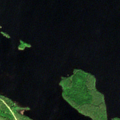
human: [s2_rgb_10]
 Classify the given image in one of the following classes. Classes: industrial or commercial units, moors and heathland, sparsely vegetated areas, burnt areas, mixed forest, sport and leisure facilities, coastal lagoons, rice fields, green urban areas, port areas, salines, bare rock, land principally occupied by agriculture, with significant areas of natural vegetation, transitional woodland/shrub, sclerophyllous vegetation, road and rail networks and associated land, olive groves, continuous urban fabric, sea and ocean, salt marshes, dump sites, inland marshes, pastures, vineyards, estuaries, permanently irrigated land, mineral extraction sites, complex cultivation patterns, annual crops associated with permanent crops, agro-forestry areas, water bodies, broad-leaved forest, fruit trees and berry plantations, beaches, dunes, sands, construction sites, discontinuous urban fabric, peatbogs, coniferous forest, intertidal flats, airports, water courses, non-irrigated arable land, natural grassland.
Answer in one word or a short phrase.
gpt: coniferous forest, water bodies